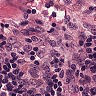
Metastatic tissue present: no